Question: Currently i am working in a project in which i am using webView. The Project is in I am getting HTML string from web-service. The HTML String contains text as well as images. So i want to change font size of text, background color as well as change the image size from whole html string, suppose if font size comes 10 times so i want to change font for all. I am sharing HTML string as well as its output.
'''
<p class="MsoNormal" style='margin-bottom:0in;margin-bottom:.0001pt'> </p><div align="center"><table class="MsoTableGrid" border="1" cellspacing="0" cellpadding="0" style='border-collapse:collapse;border:none'> <tr style='height:12.5pt'> <td width="216" valign="top" style='width:2.25in;border:solid #4BACC6 1.0pt; background:#DAEEF3;padding:0in 5.4pt 0in 5.4pt;height:12.5pt'> <p class="MsoNormal" style='margin-bottom:0in;margin-bottom:.0001pt;line-height: normal'><b>Forward path</b></p> </td> <td width="240" valign="top" style='width:2.5in;border:solid #4BACC6 1.0pt; border-left:none;background:#DAEEF3;padding:0in 5.4pt 0in 5.4pt;height:12.5pt'> <p class="MsoNormal" style='margin-bottom:0in;margin-bottom:.0001pt;line-height: normal'><b>Single loops</b></p> </td> </tr> <tr style='height:12.5pt'> <td width="216" valign="top" style='width:2.25in;border:solid #4BACC6 1.0pt; border-top:none;padding:0in 5.4pt 0in 5.4pt;height:12.5pt'> <p class="MsoNormal" style='margin-bottom:0in;margin-bottom:.0001pt;line-height: normal'><b><span style='position:relative;top:6.0pt'><img src='data:image/.png;base64,iVBORw0KGgoAAAANSUhEUgAAAC8AAAAYCAYAAABqWKS5AAAAAXNSR0ICQMB9xQAAAARnQU1BAACxjwv8YQUAAAAJcEhZcwAADsMAAA7DAcdvqGQAAAAZdEVYdFNvZnR3YXJlAE1pY3Jvc29mdCBPZmZpY2V/7TVxAAABZ0lEQVRYR+2VO47CMBCG5wBcAAnvHZDvYFJwAhDdigqloUYmXc6wHffgIltwA+7AYqJx/PidLKwpLG3xSfEfzyMzHoeapikWKJYCFEsBiqUAxVKA4nEtl0R0i5GXjdZTZJODlaSTF0+uTm27nSipDtu2nYT7vYWLrqu5ILrK9XFp1sZJNaMzzaozcvQXbLEC36wLtdu7+5lIYDpDv9I7Jfa5q88JcpFCTMzUu0hgHi28ty3SMlaeuxvGcamV/KxqPUfvIsGg9WYqiS7uF3dVT1foFboz/nonoYgHdjhINGwhQXVTM2R1zx7H9hZM7uOB4O6mjszYsBoigZ0OGeVgLPnfXA6R0A2R+HaHpG9l2tmzx6a3EddwIG28u81QbPvAPByCQMbJ4kN+DVXiWWz1g8TQPwbF7h3xtcWVAoOUO3kGds2JP5r8GO9Mfoz/5ItN3p7LN9//iFTsaGNJQLEUoFgKUCyDhn4AFrZzl21pZqgAAAAASUVORK5CYII=' /></span></b></p> </td> <td width="240" valign="top" style='width:2.5in;border-top:none;border-left:none; border-bottom:solid #4BACC6 1.0pt;border-right:solid #4BACC6 1.0pt; padding:0in 5.4pt 0in 5.4pt;height:12.5pt'> <p class="MsoNormal" style='margin-bottom:0in;margin-bottom:.0001pt;line-height: normal'><span style='position:relative;top:6.0pt'><img src='data:image/.png;base64,iVBORw0KGgoAAAANSUhEUgAAAEAAAAAYCAYAAABKtPtEAAAAAXNSR0ICQMB9xQAAAARnQU1BAACxjwv8YQUAAAAJcEhZcwAADsMAAA7DAcdvqGQAAAAZdEVYdFNvZnR3YXJlAE1pY3Jvc29mdCBPZmZpY2V/7TVxAAABiklEQVRYR+WXPW7CMBSA3wFYOyDhbt26EN8h9cDQCamJMlViQlk4gMmWhQt04xzlBNygAz1B79DWiRJh+z3nRxEJ8vBJ5MOKX57fewHIssxrUOkTqPQJVPoEKn0ClduQ7QDgt2YhTps8n2FrxyDicLyOj4Xbncu7QKViH/MVAPsRqVxi349NeUh2fJSnQKWiuNHETv6a4rR5dGzrKVCZ55uZWMCpTQmNgZTJnANceLxftfEuUClTsWTAvqZa/mV78ksi5byNd4HKvuVvDiGLDqXpwrlPxz0sUZX/UME20TVpVHv2KX+FJfre6FZQ7dn3rWUJsr+S51f2AN+uHrtFC1DtSfnqQNX+2FDXLqjyL7MenN9k+vTyyD+6DJkhqR6GKn/sAdMwXKt41ZoAgk8z9vpDefLIqVX8J0UlaKwElD9w9Hgw73p1R5wdzBbRFjQxZgKGIBbi3WwRbUET95wAVeHYYNcumrjXBBTtTQxgS7iop/yE/yOYmDPCrAJtsY+g0idQ6ROo9IcM/gDmONd8R+2ACQAAAABJRU5ErkJggg==' /></span>,<span style='position:relative; top:6.0pt'> </span><span style='position:relative;top:6.0pt'><img src='data:image/.png;base64,iVBORw0KGgoAAAANSUhEUgAAAEIAAAAYCAYAAABOQSt5AAAAAXNSR0ICQMB9xQAAAARnQU1BAACxjwv8YQUAAAAJcEhZcwAADsMAAA7DAcdvqGQAAAAZdEVYdFNvZnR3YXJlAE1pY3Jvc29mdCBPZmZpY2V/7TVxAAABl0lEQVRYR+2WsXGDMBSG3wAeIL4z3sGoT4lV+NIHjio5N/HReABBR+MF3HmOeIJskMIbeIckgsMB8QsL4gQ4pfgKfehA9/R+CUqS5J8voLQRKG0EShuB0kag3HjOlog+Lsz4cZ2mEzS3b3xGh/JaHW+zbfI6oJTEAVsROWceiQV6PiTyjauvVecRUEqylwy4E8pku8/8g6lHQJmm6wmf0fFaOw0BIcIpIzqxIF6ZeB1QiogvHHLexxCLPMLsFAoxNfE6oPxpLNSDqoZhu5rQ+K0W36mJIha3XKwJXYqni3DbWEhqostL+kIX4S43Xk00ZY6F4bMsktyhpoP0r6KhizDyedHoLL+P1l4Z6GKRv8R9e/C8F1kg2TUuua+mB9FvUHSuLhaqj6PoThYmez5f7tXifU/MOgHsXoFSHJ85u75ulfxHqb421aOdl5vKH8W96iuDNgScP3W9VfriElkQzcrAlOy8GMFhipDxX87ZXo11ZZIJWYRudNj1BermyoRrqBkcU1eUbzK07srAZqC0EShtBEr7SOgTO0QewodV7xkAAAAASUVORK5CYII=' /></span></p> </td> </tr> <tr style='height:17.75pt'> <td width="216" valign="top" style='width:2.25in;border:solid #4BACC6 1.0pt; border-top:none;background:#DAEEF3;padding:0in 5.4pt 0in 5.4pt;height:17.75pt'> <p class="MsoNormal" style='margin-bottom:0in;margin-bottom:.0001pt;line-height: normal'><b>Associated path factor</b></p> </td> <td width="240" valign="top" style='width:2.5in;border-top:none;border-left:none; border-bottom:solid #4BACC6 1.0pt;border-right:solid #4BACC6 1.0pt; background:#DAEEF3;padding:0in 5.4pt 0in 5.4pt;height:17.75pt'> <p class="MsoNormal" style='margin-bottom:0in;margin-bottom:.0001pt;line-height: normal'><b>Determinant of graph</b></p> </td> </tr> <tr style='height:17.75pt'> <td width="216" valign="top" style='width:2.25in;border:solid #4BACC6 1.0pt; border-top:none;padding:0in 5.4pt 0in 5.4pt;height:17.75pt'> <p class="MsoNormal" style='margin-bottom:0in;margin-bottom:.0001pt;line-height: normal'><b><span style='position:relative;top:6.0pt'><img src='data:image/.png;base64,iVBORw0KGgoAAAANSUhEUgAAACkAAAAYCAYAAABnRtT+AAAAAXNSR0ICQMB9xQAAAARnQU1BAACxjwv8YQUAAAAJcEhZcwAADsMAAA7DAcdvqGQAAAAZdEVYdFNvZnR3YXJlAE1pY3Jvc29mdCBPZmZpY2V/7TVxAAABPUlEQVRYR+2UsW0DMQxFOYAXMGBlB4PwCsoVroPgBHeGK0ONB5CvuyYLpPMeXsUbeIckUnwOT6FsAQkDFikecPdF4j55pKDrOvWwojZYURusqA1W1AYrRkJYTa31T9yZBH2/mTQzOMKsOW76fkLPRoGUrTU7LkGC2BAEOAHAW7XJa1UfSej2Sy5GglJjRkEDe4fLhfPPySi2By5GgmqTsYuPD/i6CmGaksCcGx/meZwE1SaDb+Zo/To9X2bF2O0uj7tFi3BI81Wi8HeqTTrEELs4vH9+EE9Uk6LKJO0i1QzA+S8WqMpki+Yln7/8/vra/HJ3xX53mj90gR4OxG2nC0SXK4/9Cam4WyZTFVzVlEsHftvk6DJPjG+Ubwk1SHWyBCve498kAyve47q9zJBLwIraYEVtsKI2WFEXHbwDLVyrI8ZH77QAAAAASUVORK5CYII=' /></span></b></p> </td> <td width="240" valign="top" style='width:2.5in;border-top:none;border-left:none; border-bottom:solid #4BACC6 1.0pt;border-right:solid #4BACC6 1.0pt; padding:0in 5.4pt 0in 5.4pt;height:17.75pt'> <p class="MsoNormal" style='margin-bottom:0in;margin-bottom:.0001pt;line-height: normal'><b><span style='position:relative;top:7.0pt'><img src='data:image/.png;base64,iVBORw0KGgoAAAANSUhEUgAAAHoAAAAaCAYAAAB4rUi+AAAAAXNSR0ICQMB9xQAAAARnQU1BAACxjwv8YQUAAAAJcEhZcwAADsMAAA7DAcdvqGQAAAAZdEVYdFNvZnR3YXJlAE1pY3Jvc29mdCBPZmZpY2V/7TVxAAACWUlEQVRoQ+2YMXICIRSGOYAHiDNu7qBM2pTrFtZO4o5VMlbONh4A7WxyATvPES+Swht4h8SHYhAfyAroulJ8M84D8Yf/vQcJmc1mkQcADUbqBxqM1A80GKkfaPBeGFCyJIT8cuhgic15JMZpMtGdx9HEewOMTtLxBBt7ZHgB2BrN2LCZpkUfG3NlPh81shZZkVa2Gs3nDWyODT6MPuoKW8R6ungofOrg37E1mrcBRyMwIIEoIWsuvAJGA7uWl2yygrVt4qHwpcPa6EPFbc2g+bSHzXHFRyL5Mho7GFM8FL50YPOPJgimOe295MUbNzvQRqtitOgwakLr4qHwqcPKaKjm7jNdDBlrhmxdVTEakpoQuob92sRD4VOHldGsyNo0LT755302mQ6TLyo9Fk7QdISqGG3UH6ibYfjUYWV0TimTs2cnwH9m64w2bhiQNgBzMaNt1xBvEXUNl7ZdRr/Atw6uwWS0XM1yLCFk4/uuqkJF7/aW/KhX065dXu+17VvHWaMHNPlSFz33N+8lGQxUwWidBl1cVBjsy+V3VcroEIVn0mA0mm+C5kweFITIcC7mhkbr3h+6OFCkaR+uMJjTIZ1vH9dZWR3ToniCM+Pjz90Fdn5Go3n2yJWIoanOMogN/K97eQJdavTJXvf7UuOmtbHuVxYXHVDZ2Tt7VeOA0eh7xKWiXcmz7MOlG7nAjZQSAx2PRrsDV5nvx2lZ5P93qGPRaA/w94qmkq6NrqtEox1R785bVDU38czv19Low8FXpMpuyVEi1snoiD1oMFI/0GCkfqDBSN2YkT+XVDp2fQcCOgAAAABJRU5ErkJggg==' /></span></b></p> </td> </tr> </table></div><p class="MsoNormal" style='margin-bottom:0in;margin-bottom:.0001pt'><span style='font-size:5.0pt;line-height:115%'>&nbsp;</span></p><p class="MsoNormal" style='margin-bottom:0in;margin-bottom:.0001pt;background: #DAEEF3'><b>&nbsp;</b>Transfer function is given by,</p><p class="MsoNormal" style='margin-bottom:0in;margin-bottom:.0001pt;background: #DAEEF3'>&nbsp;<b><span style='position:relative;top:15.0pt'><img src='data:image/.png;base64,iVBORw0KGgoAAAANSUhEUgAAAKgAAAAuCAYAAAC8olJxAAAAAXNSR0ICQMB9xQAAAARnQU1BAACxjwv8YQUAAAAJcEhZcwAADsMAAA7DAcdvqGQAAAAZdEVYdFNvZnR3YXJlAE1pY3Jvc29mdCBPZmZpY2V/7TVxAAAELklEQVR4Xu2bO1LkMBCGfQAOAFUMdwDVphsaB8TULi4iKCLKCfGWZ7JJ9gJknGO5yAbcgDvsTssjo5Fbko0faokOvqrh99i0pFZ3Sx5lm82GYciCigxDBVRkGCqgIsNQARWpsy7FVZZl/7qIt9u6PsHu0anr25M8r66xa6lzI7KXgz4TNy/b7cNRLvJfD9vtEXZPSFAxBuqqOF9l2bso11fwN3RycZq9ZqfFq6+jH/PVU5/vpUQ7qY12K32VPz7p36cCKsZA07GHEVM6nieKto68GxTl3KmjnNDWXug3qn2BijEgU9UuPXU0T2SEwfpWVj+kkxr3p4jKNK62Vrm4L6r6HLsWGlSkDtSQIsve9FnfRE93VIToeXkmniHCNt9fvVMdmKloas5+tTlFUJE6bT11gH8QIJqIvLqXn/dOTrX2mgJbXa6XOUP6LwSoSJ0+qRyjFKLWByH26OJDTUJbeqe+QAJQkTKfjXx69NQ1fScgNXwO2mdRGRpUpEzjVKu/Q2vHG7H6bd4zZGsqVpos0a2127YTXyiiImVkhxud+lFT4dFARhJR1qYONGmuGUDfc2KkjaJGm8zsQbXtqEgR1aFtUY8U/mqFrt8HqBW+k73Tu54TM00kNdo8oA9D0X7wDSJW833MOvyeJbdxpurcVB20D+QdVIV7s86DNOhalOhpUteX3ABmBx0PaQet8vxaGWY6KBheFOWd+q6JzUGXhB10PKQdVGfoStl0UJ9DzwE76Hi+jIO6Vs1z0S4CRm4ZTfWcGKHYdlT8nIOqhdEex/4auqLUIb43F7v9MYGKMUZQJk1QkWIN2olSC4LZMxTzmYydg37T/1CMdVAfnOKZvqDi3A7KMH3pCOYbJXODXqZveHu0W+lV6+q48yaJowczIajIMFRAxZSAHQUqR4z17DPlPqNZE6usZ9PnYg47UDElZMlCYOP542dvu0GawZ6mNOuuA2z6XExtByqmQhuxdk5B5VfzfSfM0NeOMkoh9b9N70toO1AxFWB3gdoR4zkcVEVncxLa9CGEtgMVU0Dv2KXTnIs5HLTZ5uv+Et6mDyG0HaiYArCXS/GI8RwOai5CDhiZOULbgYopQPWIsctBnQMMIIMMDgQljDn5xqRVKnYAqBg7evTUNQpHjKeOoLa3fk1aHV/WhLYDFWOH8hHjqR3U9ry+/8dHaDtQMWZkSulxxBi7vgQyfU7koLba2lVzq2uQqvvU5LPZsc9oPjtQMWbkjNXrJYwAW066YzS4J4rPMTrt3LfJ1M3BV2fPwJ6L7OKPLzLOZce6qo5hksp+Obt8tk3YjsB8HbBSaGkgkhY/6+/YNQAVma9BWRR3n60Np6DdLXBkNFRk0gfq8dA7GoCvhOgITPrIxWKAOtyGK5J3BCZtzMVLqCiqvwxw2YCKDEMFVGQYKqAiw9Bgk/0HtmieapxhgwkAAAAASUVORK5CYII=' /></span></b></p><p class="MsoNormal" style='margin-bottom:0in;margin-bottom:.0001pt'><table cellpadding="0" cellspacing="0" align="left"> <tr> <td width="28" height="8"></td> </tr> <tr> <td></td> <td><img src='data:image/.png;base64,iVBORw0KGgoAAAANSUhEUgAAAH8AAAAkCAYAAACg9OUnAAAAAXNSR0ICQMB9xQAAAARnQU1BAACxjwv8YQUAAAAJcEhZcwAADsMAAA7DAcdvqGQAAAAZdEVYdFNvZnR3YXJlAE1pY3Jvc29mdCBPZmZpY2V/7TVxAAAQNklEQVR4Xu1aeXBV1R1+o7a2HdsOWKcCRswGCEG0iLtWq7VqrdBW3KoV0TJTrfzRzogVNC8CAWSRIIG87BvRBAJBSIBACJCFECAEQgjZ950EEgI8Nn/9vnNzw024L3mIljiTN/Pl3HvuuWf5fb/tnBuLj4/PDw6Wp6b9wqx+AFcG08r+jJtm+Hk+sCQ696bpfiPNng/AeZhW9ldY3vB2fT4gvmpPXas8b4uvtkyd6WbWbgDOwbSyP8Ly6kw3Ep5e2SRvRidJelWj/MkWXwOFcDdrP4C+YVrZ30CCXwDRGSD8bxEbJTTrEMoNwvuJQWtrR3v7eVoscdeZvTsAxzCt7E+wvOrtOTFoXS2Jfjnsa1lz4KhkV9XLmtxCeQX3mdVNMm5eWI1l/FM/M3t/AI5hWtlfYHlj5ohJQevq6OJfDgXxuUclq6JW0stqZE9Fnaw9WCT3fx4jDy6JPnXDfxaNMutjAI5hWtkfYJnqPfIvwQn16ZUa8fGwdBKfVlqtsLu8VjYXlMkzK+IkrbzuG7RtsEyzDijAFUD7Exd33RBvv2GW6VYXyzTva47RMxaNeRFkkviXQPzag4WSU90g2ZV1sgdgSeyD+6cCvBS2XtIrG+SvIQmNlqlWr0Ez5qOf72MtVhfIycXthwSrzWWI1W9oT+IV7/wzxNs6yN3HVjdhcYx9wsIIhYeXrLI/8nnvYBu9fc93ej5zBvctirSPXxhuHzsv1J5WVqtiemJ+iRyobpSNh0tkQ16JKnVsALYUlKuSCrCrtFYmBa6zD5vlb38AfbE/s3EIZ9ZHGNdxLwA52d2sAQBLDa64HzrTv1cMA9iOpV7He2M/vcGZMXQY+3WfHWx38wlsdPG2jTElH9n0IC/f0LakompJL6+T7SXVEn+oWFYfLJY1KM3AZ2zDtjsQg43vXHpWIztKe8cukEzAdUtWVYNE7iuQp1eskXHzwyThUJGkFFVKbE6B3I17d6tNRnwa1AUQwWRP1qHdliPwAKHrJRXzeC0yUYKz8iSzol52ou/UzrH00pn1EcY1Ui6JULSxCyJkuDVQ3D8NVnDDPDxmh8gjfl/KY8u+coiH8XzEnFBV8p7tPeeEiCveH/ZJgAwFWLp19muEs2MQql+05TtdfcyF7HwCm928bWPp5S8jf6xvaMs2LDKnpkG2FpbL+M8ixOPTQBk1J9gUfDYegth6tEIO1DTKzpIqgWWIh0+gwr14Px2CptXqLnofyCX2w4XvRz1LuvNcvJ9ff0yRPAV7+G2FFfLnoHWy6Uip3LcwUly9A+QOYDiE0xO3fbxC7poXKglI/pJBDhVgOxSG/UTvzcfctHDBfCETeUJ2ZT3WV9Hn+ohLayzvkgu8ktz+yUqBVSlw/Lvnh0tzx2k5d+GiQ9S3dchvQUxd20l133LqtNyD99gXPIw8tjRGHkVJ2bl29n2lYxDs9zcLwtU7xj48oAAoGwfNiPupKflbiqpkb2ccHe0bIsNmrTAVOMFno+eGKPJzQGgstmB3QmC3oZ64c3aw2o5R+FSOA50k6zhY26SQV9cshU0tEpdzVP4elaj6Y4KXirmsg+XdCetgf8aF9IRSAN9QtC+SRISAyaEJirA3oxNlNXYIVDiSzh3Cflxvwxhj+lgfoa9xM7yKLhdH5Lfbz0lvv9ZTdnkC5LecOqPuO86eE3hbGYP+j4HU8xcvoo05cc6OwR/7NevDnd7AJ7AD1+P6JP+yRUIQFIaOX3+0XLneNFg3LYpu2eXjS+1vxzVd9+7yGkXukfpm4JgcaTgmBQDLoqZWqWhtU6RNAfHJIIyWm5hfqupo0cMNc6BFDJ3lL0Nm+qvSaCFKQAgBHG9TZwigAjy4OFoyEJY4Hr3MISgcvdTI2UFyy3+Xd61H70f1ZVjjSKzRGfKPn7Z3it/81wHiSH7TyVPqvu2MvYt8nVRHxDk7Bn/nLlyAt7q8D0KFEB9bq4u3/z2WyXHX90k+BUxXRCE+DLeEBEiVDyyKkt/7x6oDl1wIFO93I5/XXrCuvLomKW85ISUguqT5uEIpUH7shNS3d6hkbQoslMRPDlkvSXD1u0AOFcdo8XT9XBBd5BPLvlSlC+5Zz+ckitfhiPVcw0YkihTsH7AV5HlAcXOrCi35UIIsxO+n/ePkfqyB/Ty0JFpzt3hfW2sU1hmN55Hy5BdfqXDCdTpD/sVvvpFKKHQZ1sc16qDHoWtvNiFff5d1zpDvaAyC8tYM8XLyCS3+244NsdoGm5LPDFpfJEFiM5A4HW2E8GjBEODRxhY1EK+/zitWCyHhtBgqDN8bMzdUWSEnWnW8XSuBGlzT1dHCp0ZvUsIl8RvQD/OAFMRkKg69ByfM/hjzn125Wi243X5WLfQ53JN0jqkpZrQ8vTxWdhRXqfAxMTBeWf9biP+rEZaohJw313AYYNg5DIWg97oLXoMehWtNKaxUcqBHY95C6OcKfZF/AgSORvi7+cNlqj/lpYCe7a6GfLMx9HGM75lBc/+2NlPyqaEUHF0uFzkcBHCCFB6tk0kYCWUbWtMhxGxq2m2zVoonEiRaEksSRmWgUGlxdHe1J06q8gQWQUFOXbUJWXon8fAATMoYlxnv+Z5OPvuhJygF4WfOn5eTcI+nAJL57IrVsOJYlVgynDC5I1EkjvOcHJKglPktKBlzECpgUWOrUgIqcxHWQE9gJH8XEl+Gh73IE7Ixn0woPttscYL8k1DMSYFr5dGlq+R3yL6Jx+Hu2Y47k++CfLMx9HHYXveGZugkv9WcfFges21Ffqfwe0IjNVQlUhTwaCRlt37kr7J9Ks8EuEu2Ue2wQMb11tNnpAnWzoyVlk7iN+WXqQ803MtngSye3JG8HQ7IrznRLueQGJ2mAkAAtAAqEhWq9NhxRT6TySwQxr7YJ73LaxiD8+SYVIBihKBCoKChReUdPcnfCc9xsJa7lHrVF5WJSqk8Ip73Rr7ZzxHR35Z8Rz9H7xvhkPxk7PNpQXS7RvJpxRTMrXCxxOAZy2QUOkkBSdwykRy25QR5DHsPtke8J7zg+rn1IukkiySRcCZRJGNl+gFFOJOyvsivRri4gHinFACWz9BB68zEu5Wt7SokcP46+eyTBAak52KsJEUedxJUWral9dN7kVha5SXLr+qyfD6jEmVX1CvP15flm/0Yo/ne900+xxn/2VWQz4zYSL6rt5bw0cUw0aJroWufCLezGxbDyZIcvXO2Nw6miINg6W6Pw/rpAagAb0RuVJb/NhQgAApAIWtkmZN/94IwaWw/JWeRzXacPS92WH8jLN4LwuOuIwHbQs6beQiPgPWPP7YMEr9JKdtr4RtULC/D+CTeWcsn+c5aPglgUsv+CxFeCMqUW1aS/V2QbzaGPg5l7WKYX0/07vZ7xHwSwAXTkpgo0SIOI87Txa7NLVKWbRQGEzPjYHyfYWEzBFffflIddvAgghPXFUB5gDRNAWht23uQz/6ZAKaCFPt5kn9OlTtgoaPnamcLVBCeM8Tsy1cKxCQtfE+evB2D8ALiXw3/Gn3XKeJJOhNV5iLchlKJjeQzYeTZhG71VxLzSSBzIG5FKQsdZu16kk/POApb0EEz/FQiq2Mw7scZ3mU7KvwvP1iK7eoX3UDPTE+tz68neiXfUba/o1hLguhWKTS6Wk5et3oOyGyTAiR4rU+CbdjHYbzPEy66aG7zuO9/PeKSB1iRlqP6Z5jgPlzvm6AikFw+O33uPBShUhGvKwgFzKyfXoptCFoRiX8dYYZElnRu95jh00N0ZftYi5F8ZvsMDUwaucu5kmz/asjvQB7zSth6lcA+t3JNF36H7SbDa2vnARHzHSay3IY+g4S3O+K0hBtj6nM0QpFvtbWMmO53oyn5xkXq5NMb8IiW2S+tgoJRbSB8DkSieHz51PKvgFh1oME6LlyRj7bcXtH9Fzdp+/2q421QqGbljknSOzGbJSDjgGRA2H8MWKP6NYYRWjgTyDjsPOjeup0DAByL2X8asvXQ3YdkUtBapUSZ5TUqyeNYdOecP10kk1sqm7a7CO0iP7mgQikLvZ2OKyHfGddtRr6jH08HGW71A6Lefo4OinSos36fwDZcP+I0+YyZu7EVY1wm8XSpnLhOPoVOAennAHTfzwfEgxDN8tmWR8B8ptwuLI4l4z/HpALwgOcfUADGaY4xanaw3PLhF93cGAnmnFjqdQQPNdg+rbRKAvH+O3D3XAe/DNJy6bUY0rTtm6bEepihYnO99FZda8X4/YX8lo4zTpNPr9Ab+QStHwrQbkr+JiySrkOPI55wpbRMCoDgNeLGpedoux2uktbEJIkCza1pUkIfAcv7FQgkiRyYmTRzBnW+34kCxH/2S6KSsDV7N26rygFesMXDm8R0eRB98sZrKgYtli5/om2tLN6eLf+M3aL64b99MS/gvFTiBnS5cigx58dYTlK5hkEf+HVbq7Pk8wMNP6rwdwE7EbPjVbN2VDSSr9c5+p1Ggst9PM82+vo5Gt+Izrh/oot8uNOWnRBEHiyXi+XHEZ6oEYwvrFMfaABev4g643MKks+oPDlwpQdBPgX9kqGfF4MTlBAZZ2mJOhh/mQDSInkYw705rSS9rBr9NcCDrJEhH2lbTT2nIHhP1/84diHsm8S/F5es4v2bUYlw/zXou1nNh/PSvix2h74erpeng8a1GttRWalIeiKsC5KZ9VjfMLV+tWYolVnGbdaOH42Yx+h1jrAT+dZDi6NVImr23AhH4xuhJ32K/J9Msw6GBp61ZR2WqOzDEgGXvmpvvqxC5qyAa9bR1RN9Pe+tnVbPMTREYjwdX+4rkKDMg0ogLyPx4RkAkzJaKY9qn4T280xeQ6xKeHjSxZNBuvp3Y5PhwsvlvkVR4r8rp2u8vtBtng7WEoV6bklpqcaPTTpoaVTE3iyOMGvXVecIeE4P12c7wtCvI3Qj322G7edu1oCU4XOoMVqCRu02gnVG9PVch7PtdNCieaCTCuslmUtT90p2FWIzLRDhhFm4Aq7pzmmhy3buR6iAxSP00JUyBDgzlhHOztFMmARDkQ6z5zrM2hnrHMHZdoTeryN0I1+5/mf8fuzqvXKru2+EuCLuaZn2tYCWvPF7Ow9t3kP8/5wKgD06w0g6XDLDgX4iGAhP8S+00T4GgfhOzWc/5v1fDcyF+UPDZeQrBZju9yN4gGSPeRF4GGT64v8LJJExkf94QXKXIJ4zOyfpu0A6kzcetzIGb8wrUfFUJ34AvcOUfKUAfn43uHsHbPaYFykeC6LEYz7KawQXhCGvxaskpbxB3l+9TRanaArALSfLZTv3yZRVSeLqGy53AGZ9DOByeC6MAfmBFy4jXynA5Ljr3a229e6zQ1PdrYHXFENmrUj1mhuSsa2kVqbHb1cZPd0/PcH78SmyvbROJiyMzECiY/r+AEwAXuHhN5iS39+A33VI5BK3wQP8O2GH+CSlo0wV3sPtJ+H59WbvDaB3mFb2R1ABvHxDNmwprZeZSZmSXFYnY+eFbRwg/tvDtLK/QinAvJCNScX8rhCWyHuzdgNwDqaV/Rnckt784bIwlDeaPR+As/Cx/A8XizPlYP1xQAAAAABJRU5ErkJggg==' /></td> </tr> </table><b>&nbsp;</b></p><br clear="ALL"><p class="MsoNormal" style='margin-bottom:0in;margin-bottom:.0001pt'>&nbsp;</p><p class="MsoNormal" style='margin-bottom:0in;margin-bottom:.0001pt;background: #DAEEF3'>Self loop at the input node is invalid.</p><p class="MsoNormal" style='margin-bottom:0in;margin-bottom:.0001pt;background: #DAEEF3'><b><span style='color:blue'>&nbsp;</span></b><span style='color:black'>Hence, the correct option is (A).</span></p>
'''
here you can see that there is background color and font size is different. somewhere were its bold and somewhere its regular, And also there is a so many space between image and text

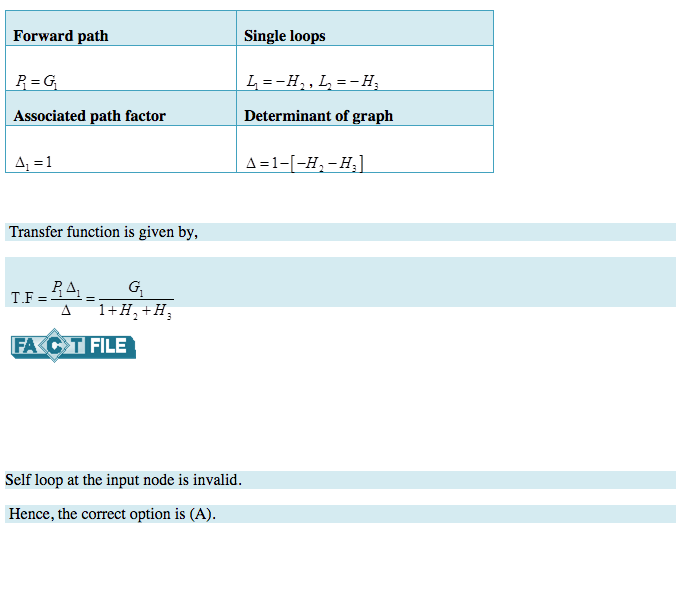
Answer: finally got the solution. no need to replace font-size or image size. do write below HTML and pass your HTML in between. while load this into the webview Your font size will be normal and image as well. <URL>
'''
let aData = "your HTML string from web API"
"<html><head><meta name="viewport" content="width=device-width, initial-scale=1.0"><style type="text/css">span{top:0 !important;}img{max-width: 100%; width:auto; height: auto; zoom: \(aZoom); vertical-align:middle !important}body{color: #000}iframe{ min-width: 100%; width: 100px; *width: 100%;}</iframe></style></head><body>\(aData)</body></html>"
'''